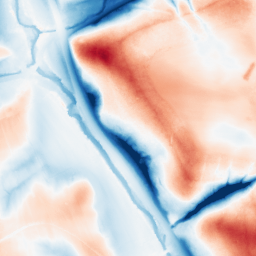
Category: classical
Decomposition family: gaussian
Decomposition parameters: sigma: 20
Upsampling method: bicubic
Upsampling parameters: scale: 8
Upsampling scale: 8